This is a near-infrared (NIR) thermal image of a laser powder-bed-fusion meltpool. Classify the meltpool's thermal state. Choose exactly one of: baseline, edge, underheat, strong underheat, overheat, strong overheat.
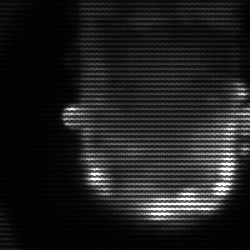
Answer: baseline